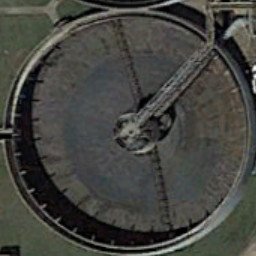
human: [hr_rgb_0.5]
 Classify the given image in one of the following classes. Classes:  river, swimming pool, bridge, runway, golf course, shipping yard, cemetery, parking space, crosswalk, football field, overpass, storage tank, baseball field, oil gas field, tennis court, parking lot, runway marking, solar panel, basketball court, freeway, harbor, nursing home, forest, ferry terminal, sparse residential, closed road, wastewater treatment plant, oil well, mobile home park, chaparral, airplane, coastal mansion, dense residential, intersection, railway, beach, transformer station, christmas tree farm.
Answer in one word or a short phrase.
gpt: wastewater treatment plant